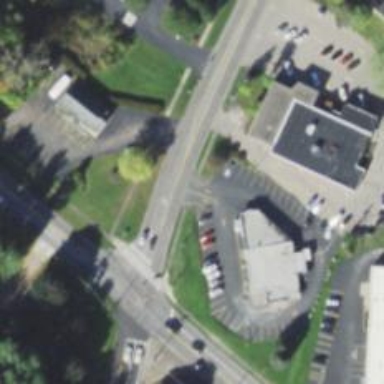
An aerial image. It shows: Unmarked crossing on the road.